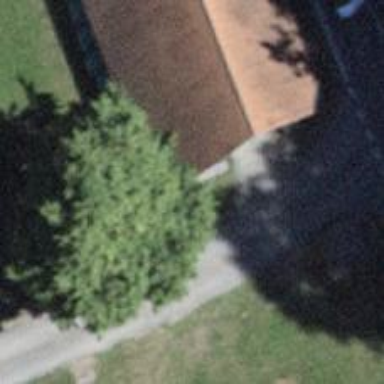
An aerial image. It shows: Bench.